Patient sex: F
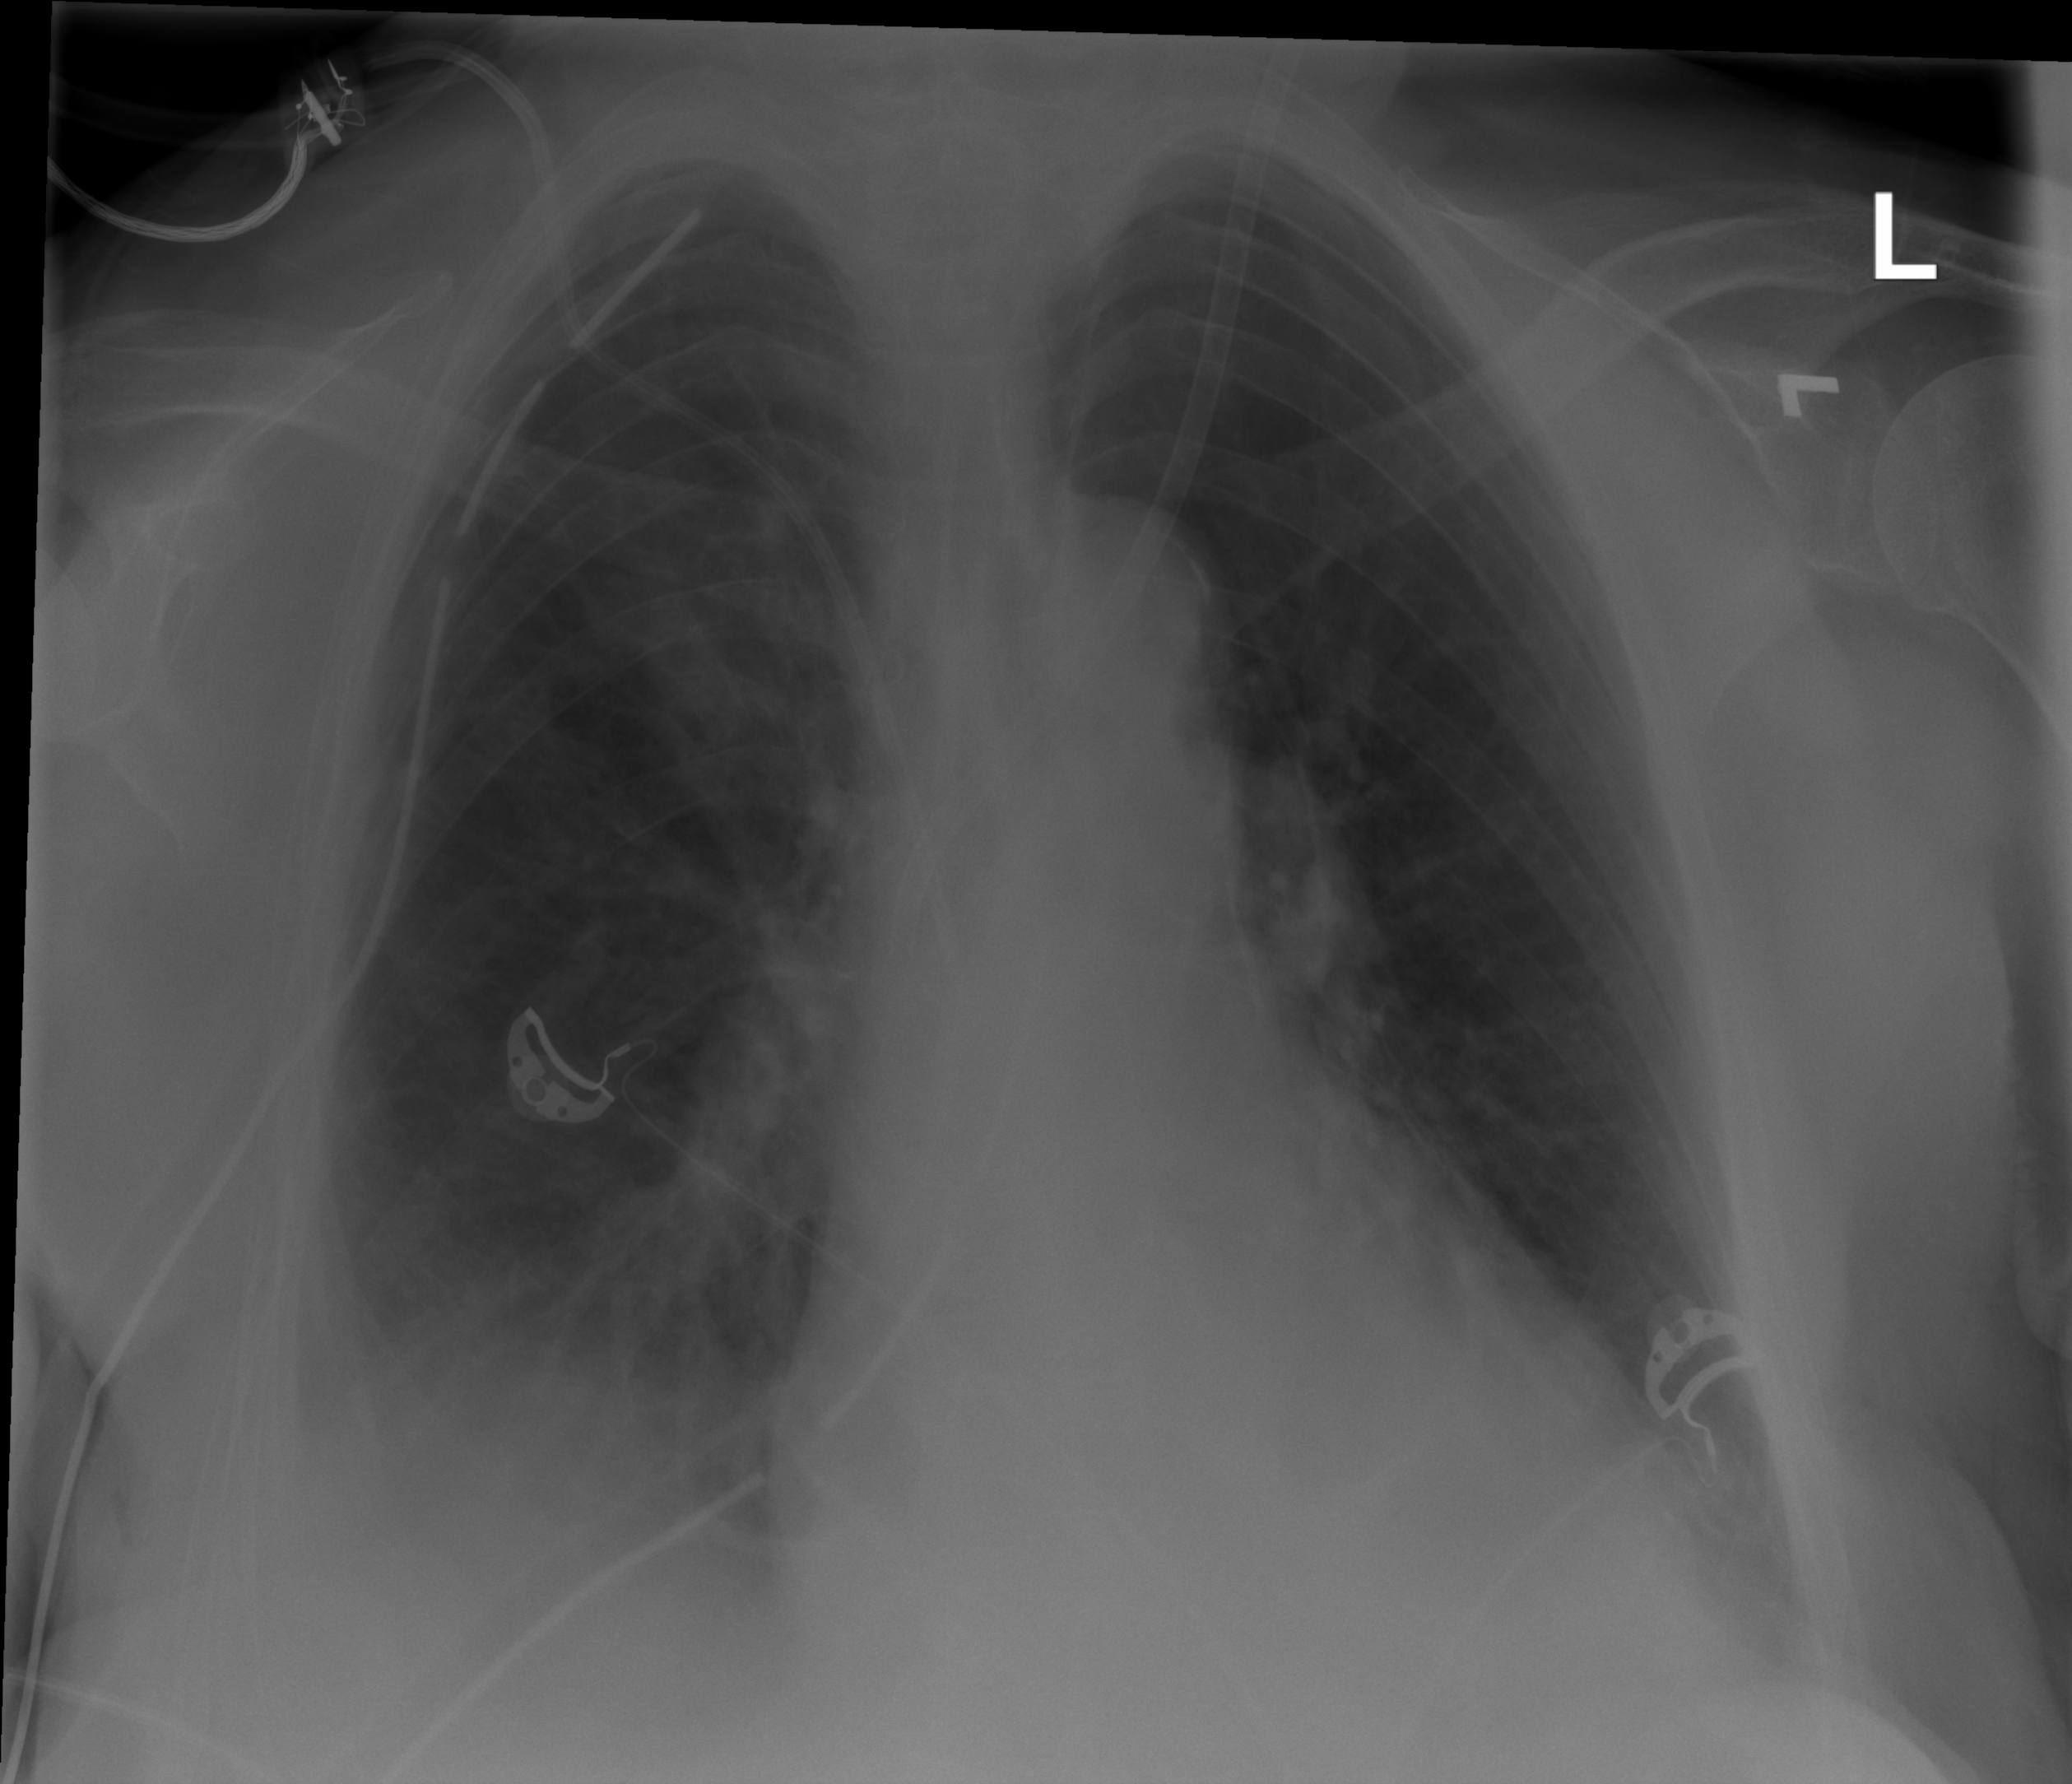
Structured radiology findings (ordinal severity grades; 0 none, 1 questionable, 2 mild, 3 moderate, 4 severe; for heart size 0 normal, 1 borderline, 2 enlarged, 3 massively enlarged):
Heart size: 2
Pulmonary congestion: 0
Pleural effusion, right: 2
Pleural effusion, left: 1
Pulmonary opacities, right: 2
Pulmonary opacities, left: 0
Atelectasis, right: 2
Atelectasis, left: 2